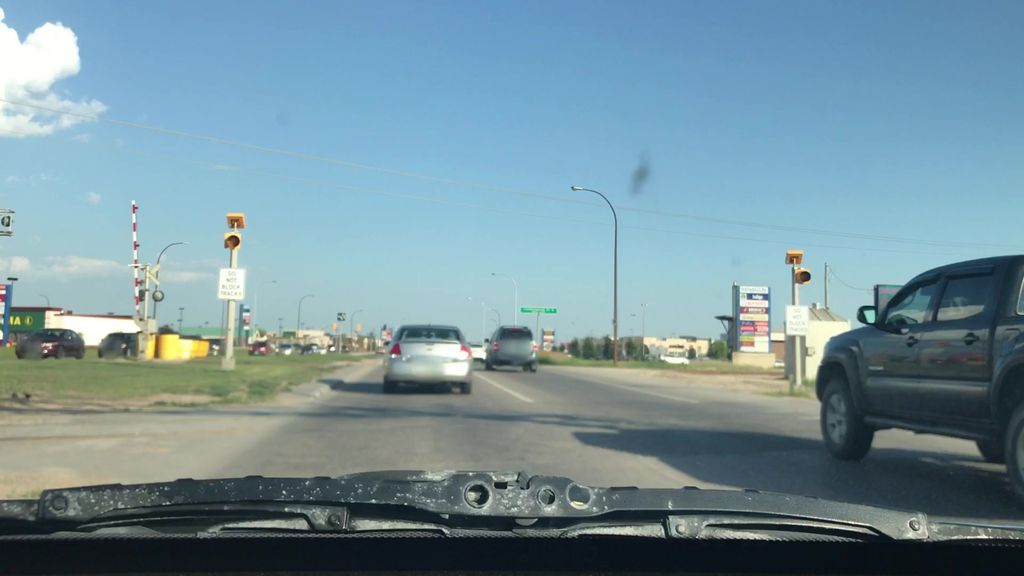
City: winnipeg